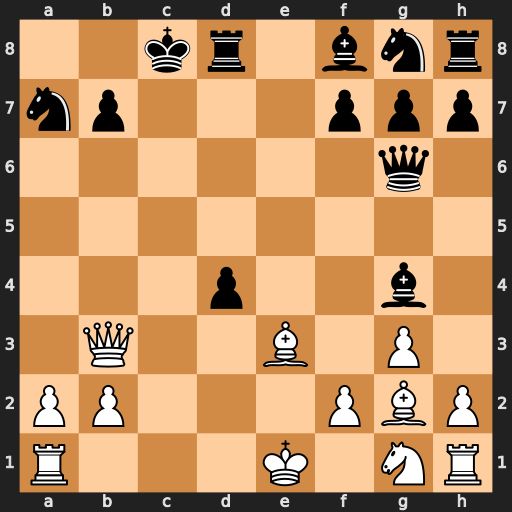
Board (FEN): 2kr1bnr/np3ppp/6q1/8/3p2b1/1Q2B1P1/PP3PBP/R3K1NR
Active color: w
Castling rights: KQ
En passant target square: -
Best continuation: Qxb7#